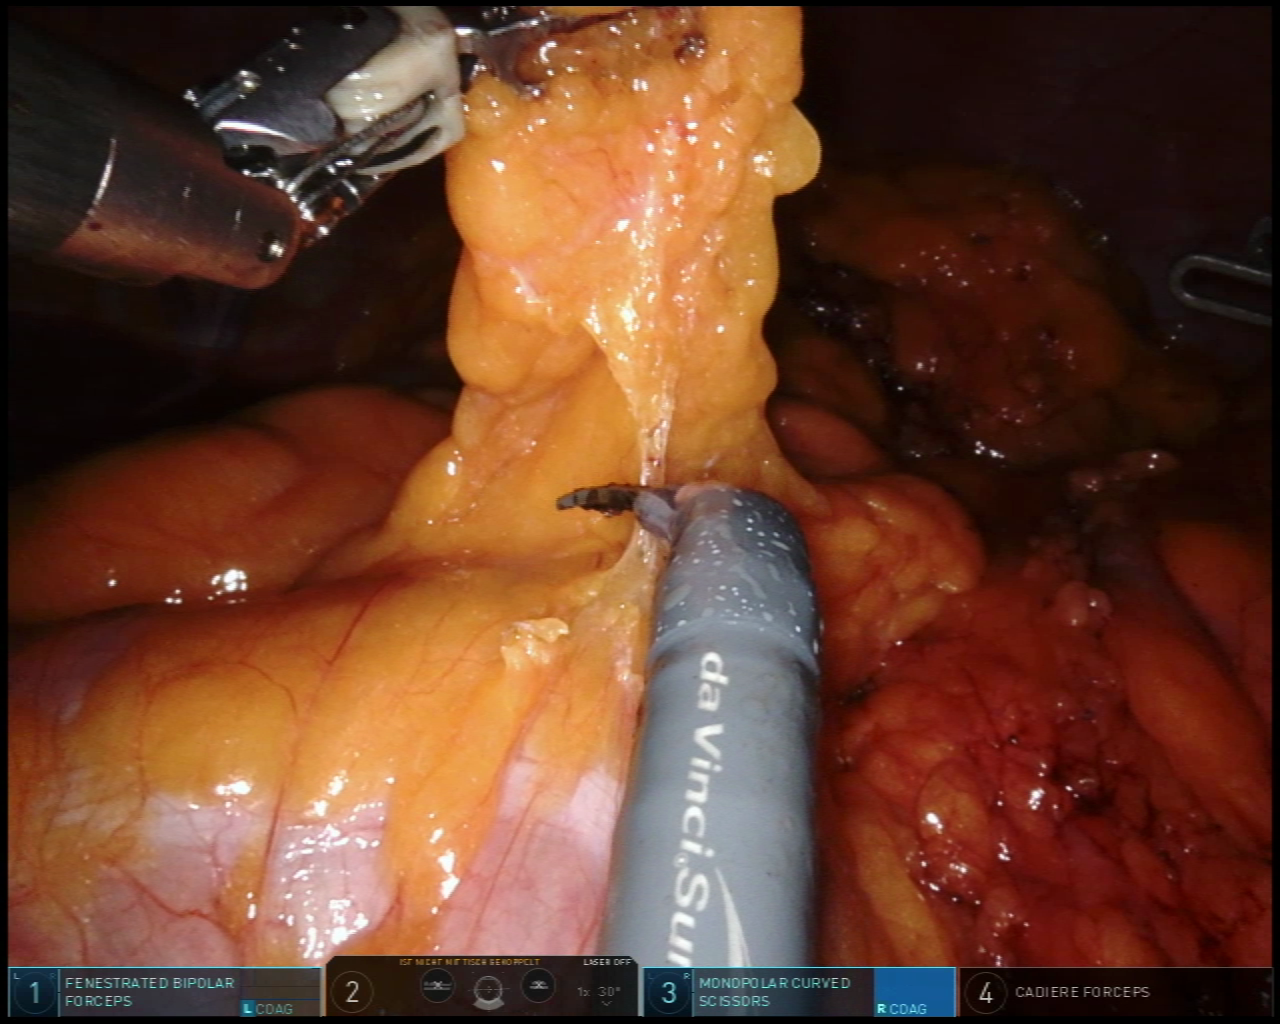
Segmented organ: colon
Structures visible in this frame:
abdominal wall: no
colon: yes
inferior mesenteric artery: no
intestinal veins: no
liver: no
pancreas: no
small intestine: no
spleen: no
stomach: no
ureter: no
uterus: no
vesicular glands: no